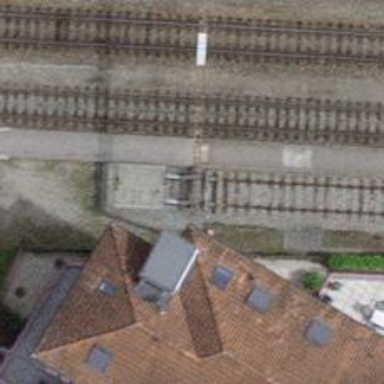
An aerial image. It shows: Railway buffer stop.